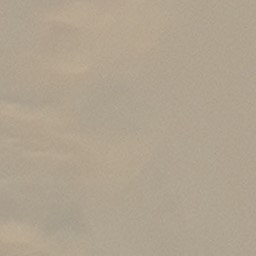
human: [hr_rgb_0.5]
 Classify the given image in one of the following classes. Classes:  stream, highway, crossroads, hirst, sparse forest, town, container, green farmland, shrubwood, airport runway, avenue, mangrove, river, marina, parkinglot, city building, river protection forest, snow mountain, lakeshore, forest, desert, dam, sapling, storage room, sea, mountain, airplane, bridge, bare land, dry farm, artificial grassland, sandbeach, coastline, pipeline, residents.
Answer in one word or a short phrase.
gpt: desert